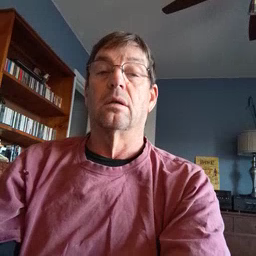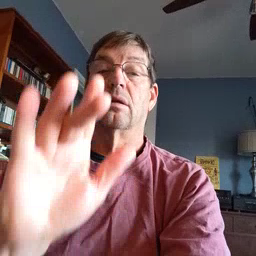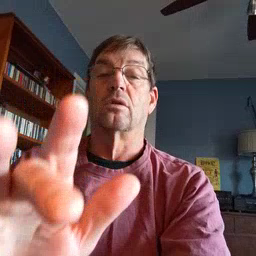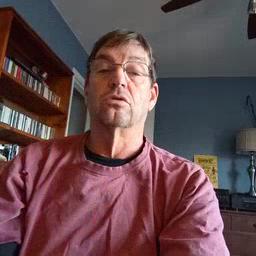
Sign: touch